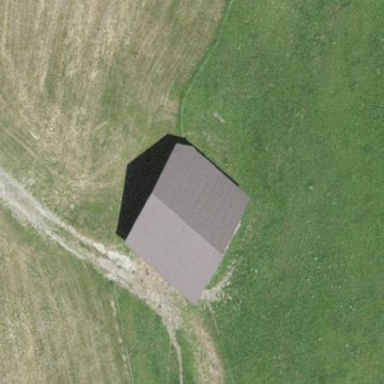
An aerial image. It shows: Rural barn.